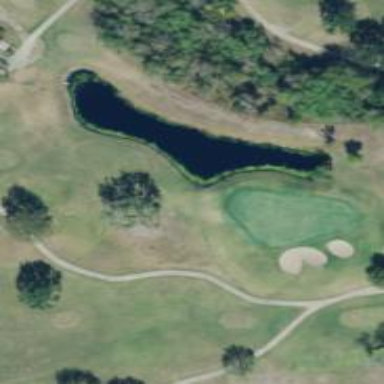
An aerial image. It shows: Golf hole.